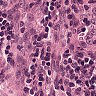
Metastatic tissue present: no